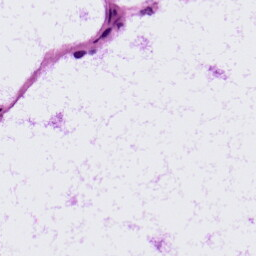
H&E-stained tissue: LymphNode